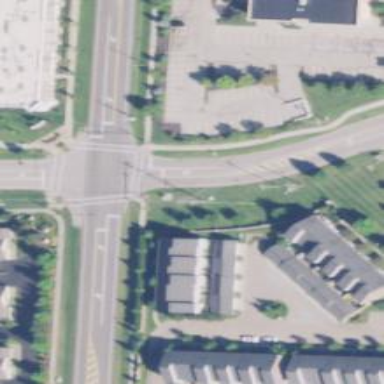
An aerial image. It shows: Footway with crossing lines.